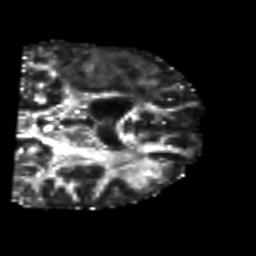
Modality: FA
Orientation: coronal
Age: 38
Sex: female
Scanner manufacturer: siemens
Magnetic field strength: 3 T
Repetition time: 7.3 s
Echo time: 0.087 s